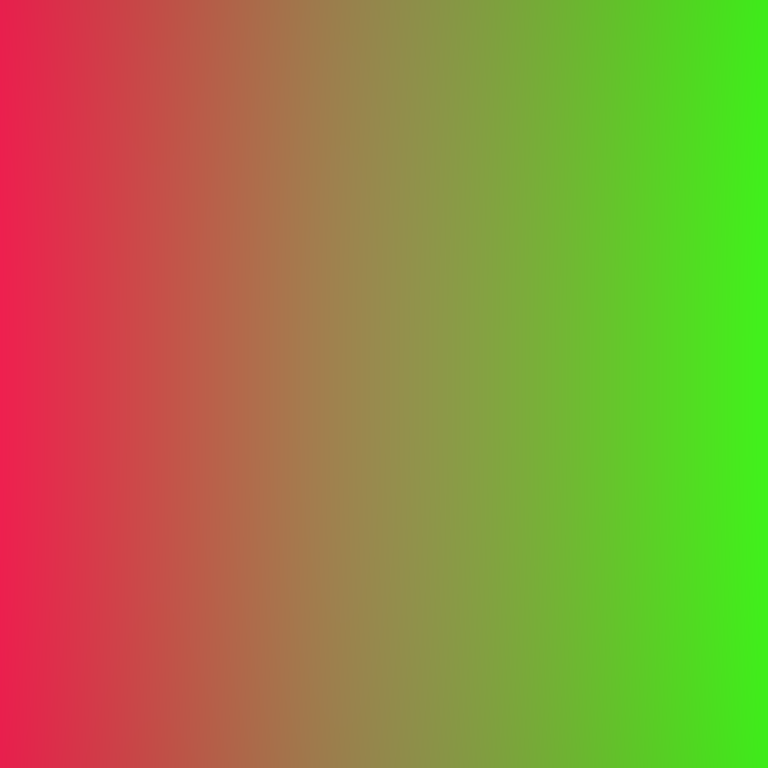
Abstract light effect, smooth gradient from vibrant red to bright green, energetic atmosphere, soft blend, no room, no furniture, no objects.